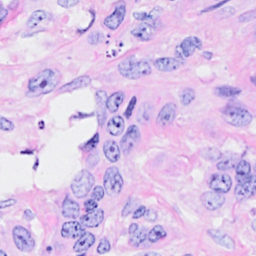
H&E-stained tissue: Breast